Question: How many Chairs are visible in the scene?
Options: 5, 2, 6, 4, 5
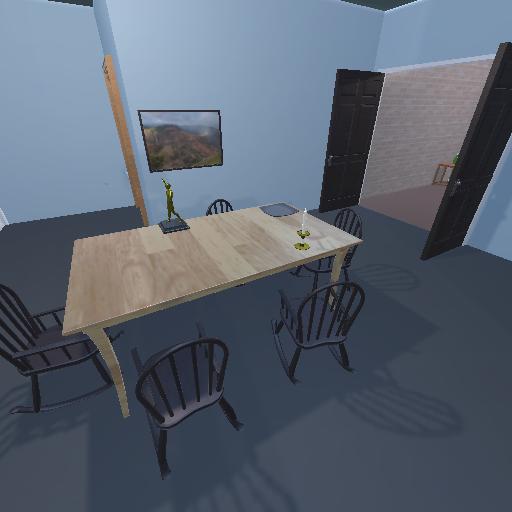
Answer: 5